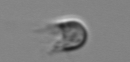
Label: Balanion